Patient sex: M
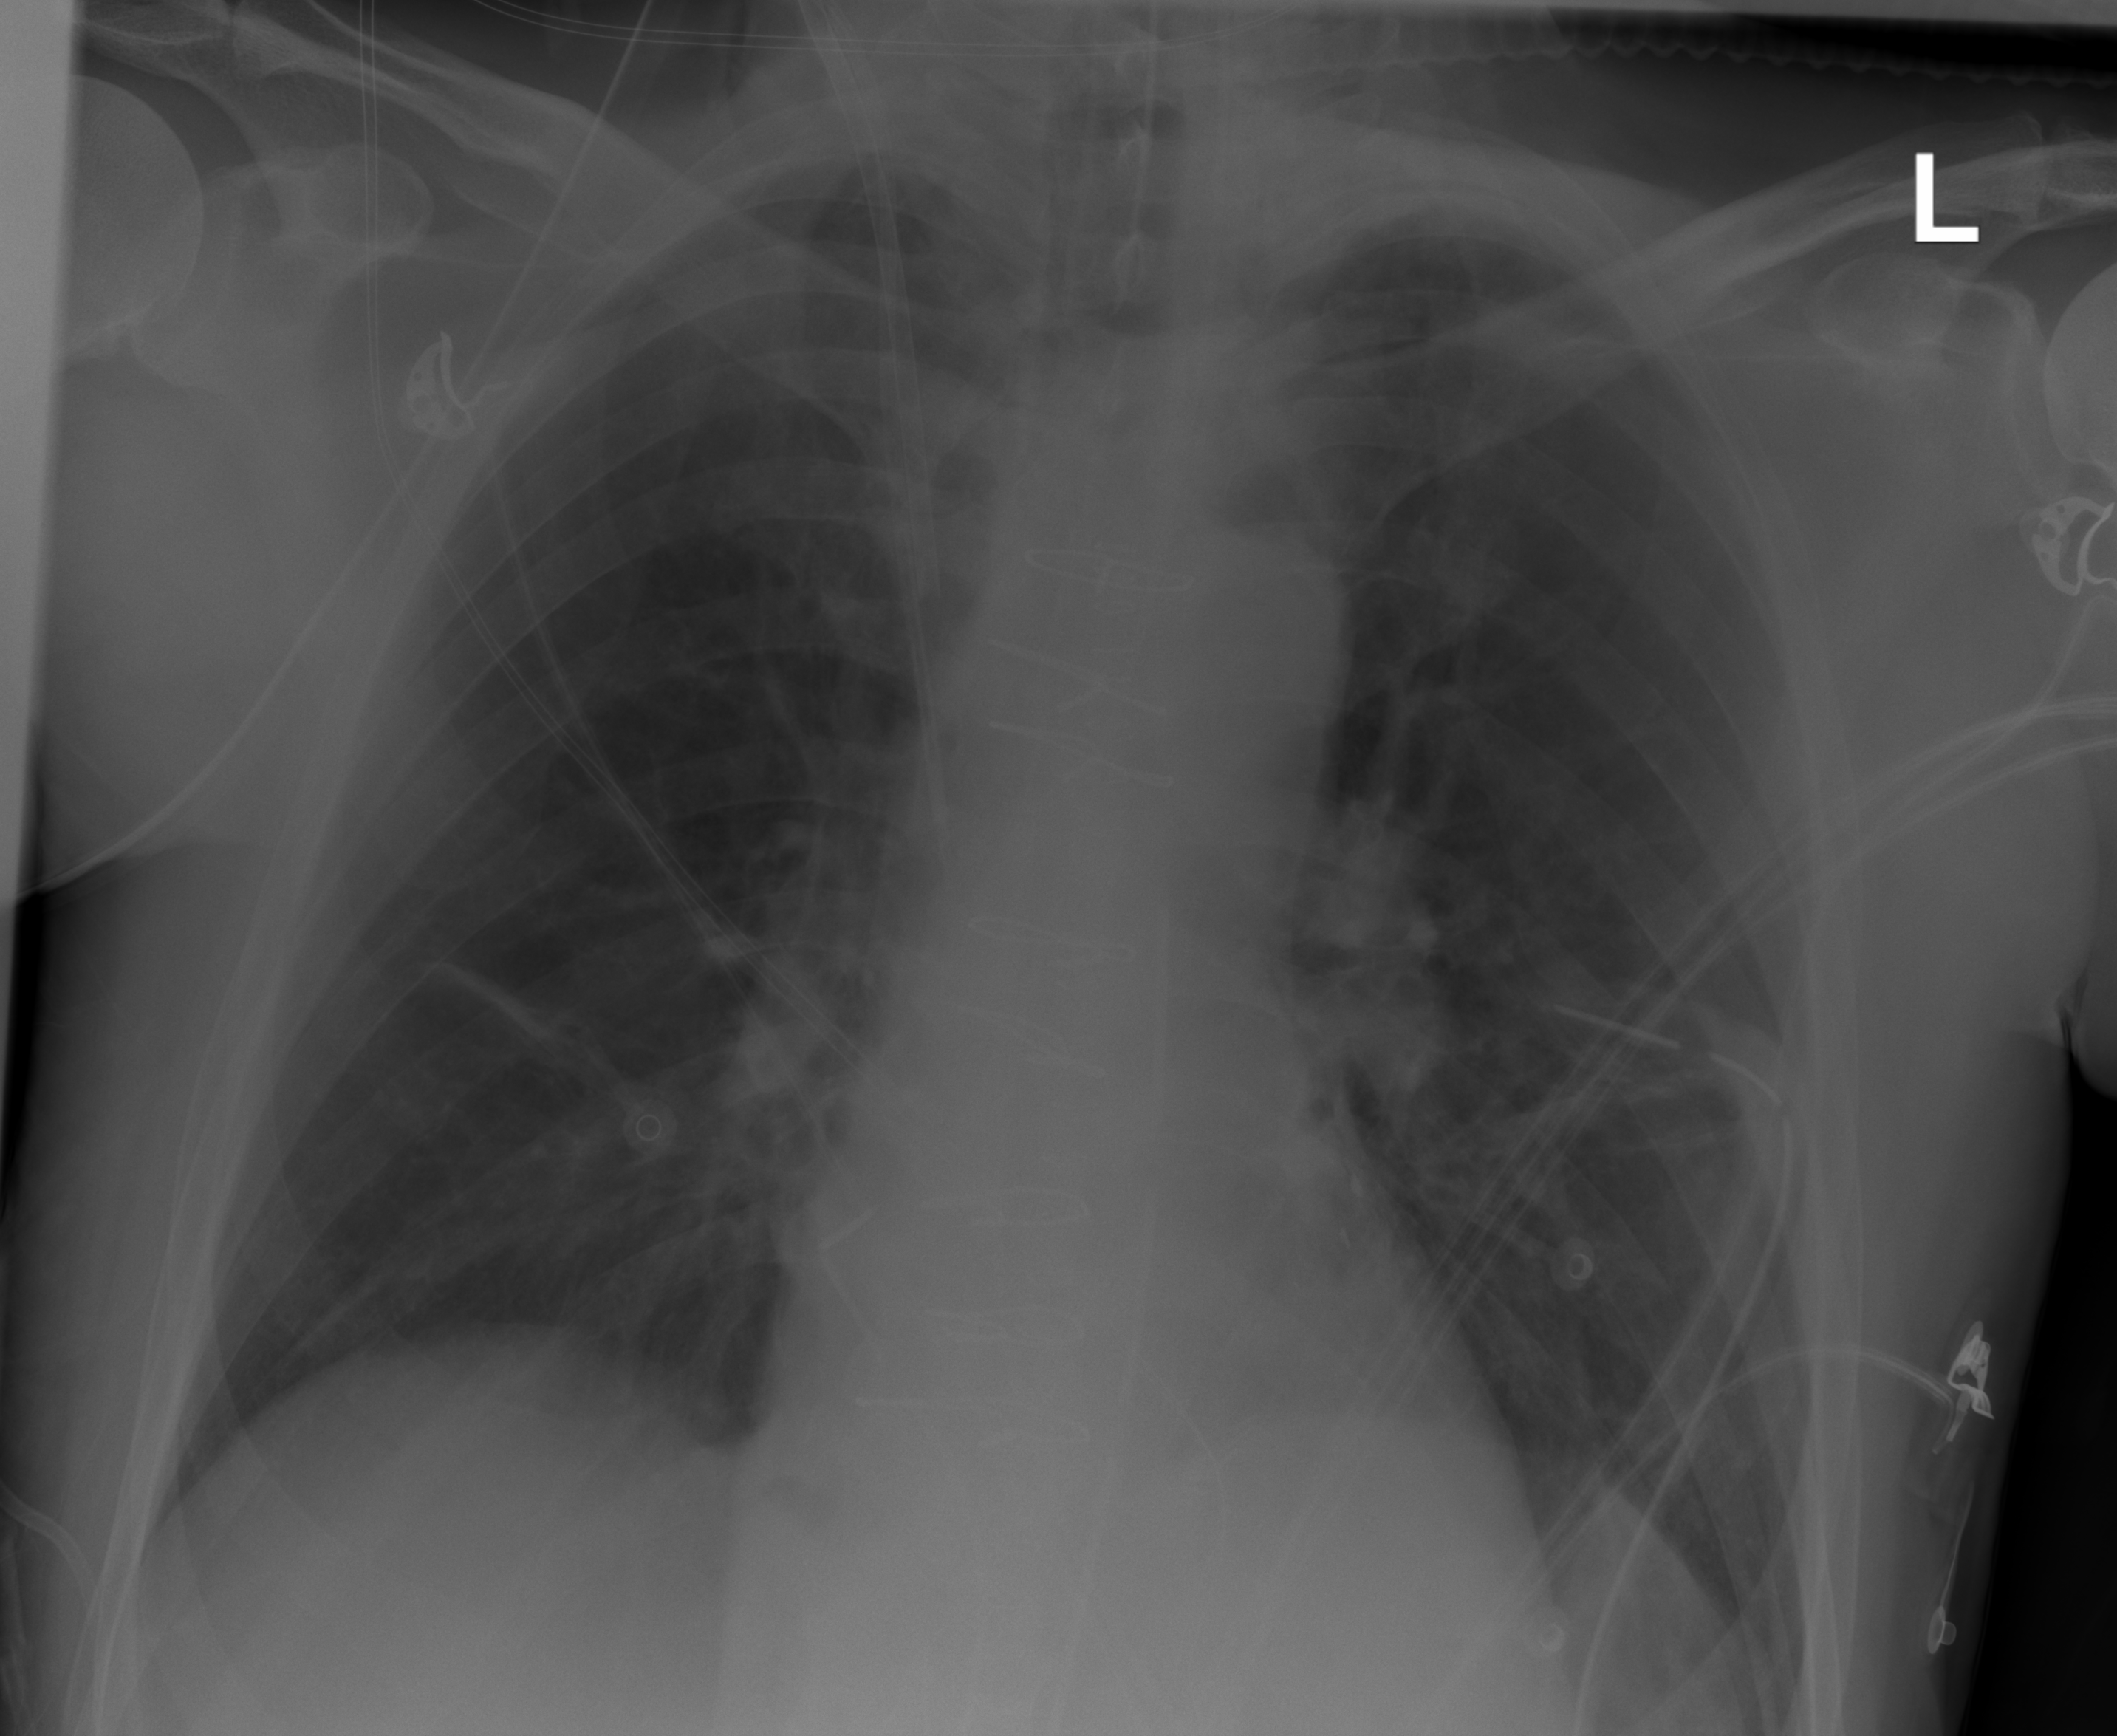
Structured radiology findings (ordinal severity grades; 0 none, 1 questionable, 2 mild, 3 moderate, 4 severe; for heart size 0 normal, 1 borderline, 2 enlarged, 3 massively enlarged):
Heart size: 0
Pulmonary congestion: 0
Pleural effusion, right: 0
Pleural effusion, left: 2
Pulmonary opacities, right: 0
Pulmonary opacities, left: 0
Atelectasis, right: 2
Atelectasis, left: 2